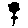
Label: flower